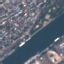
Label: River